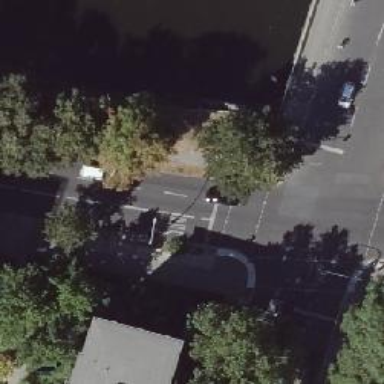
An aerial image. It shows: Crossing with traffic signals.